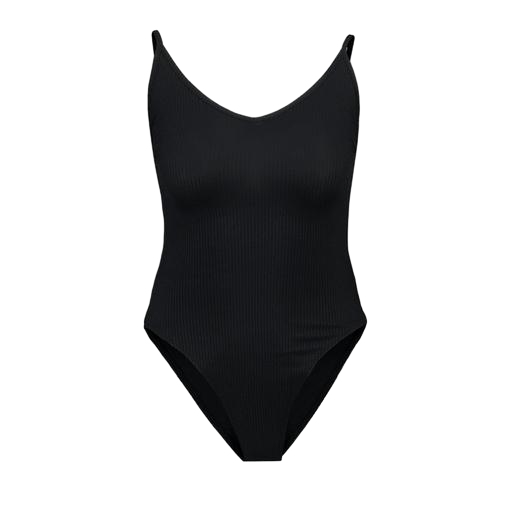
black plunge bodysuit, black one piece, black rib vest, white background